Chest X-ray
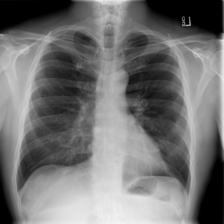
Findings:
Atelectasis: negative
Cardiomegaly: negative
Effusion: negative
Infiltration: negative
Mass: negative
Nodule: negative
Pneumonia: negative
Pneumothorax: negative
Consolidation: negative
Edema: negative
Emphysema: negative
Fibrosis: negative
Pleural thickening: negative
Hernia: negative